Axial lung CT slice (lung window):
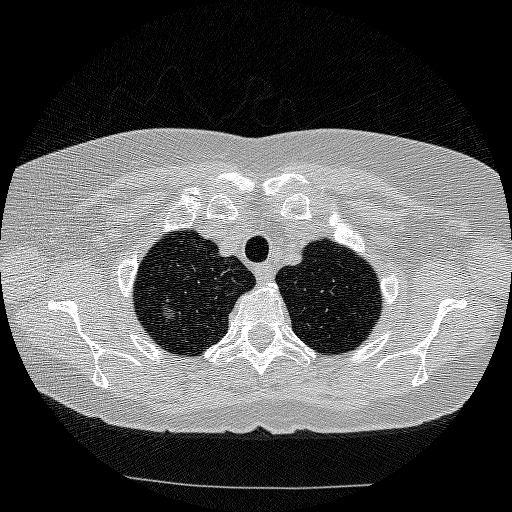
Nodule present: yes
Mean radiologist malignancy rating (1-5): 4